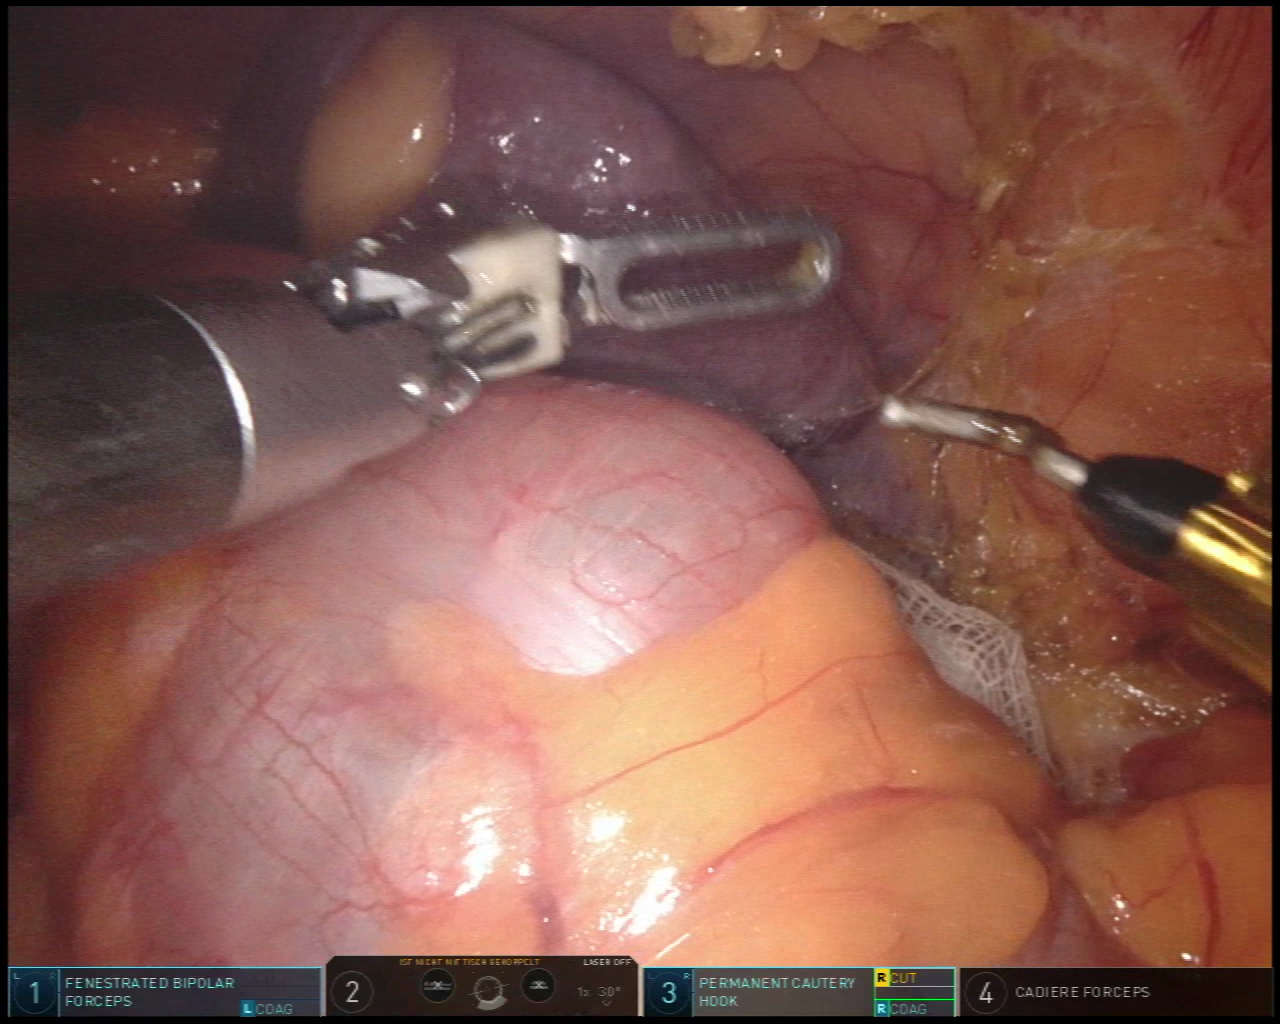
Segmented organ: spleen
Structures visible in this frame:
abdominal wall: yes
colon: yes
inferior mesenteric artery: no
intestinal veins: no
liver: no
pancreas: no
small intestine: no
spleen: yes
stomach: no
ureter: no
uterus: no
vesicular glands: no